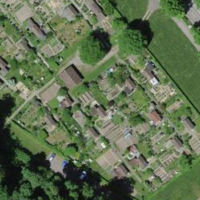
EUNIS habitat code: 53
Species observed at this site:
Rumex sanguineus
Araschnia levana
Ajuga reptans
Lapsana communis
Chelidonium majus
Ranunculus acris
Sonchus arvensis
Agrostemma githago